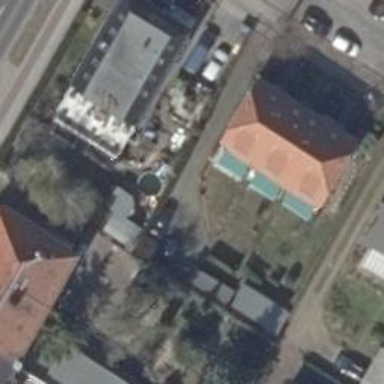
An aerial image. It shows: House with unique double saltbox roof shape.